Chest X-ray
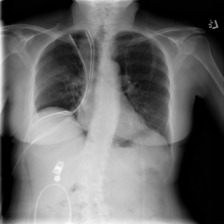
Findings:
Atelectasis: negative
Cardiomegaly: negative
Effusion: positive
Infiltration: negative
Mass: negative
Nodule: negative
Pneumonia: negative
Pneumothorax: positive
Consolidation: negative
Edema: negative
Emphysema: negative
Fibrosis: negative
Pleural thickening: negative
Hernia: negative